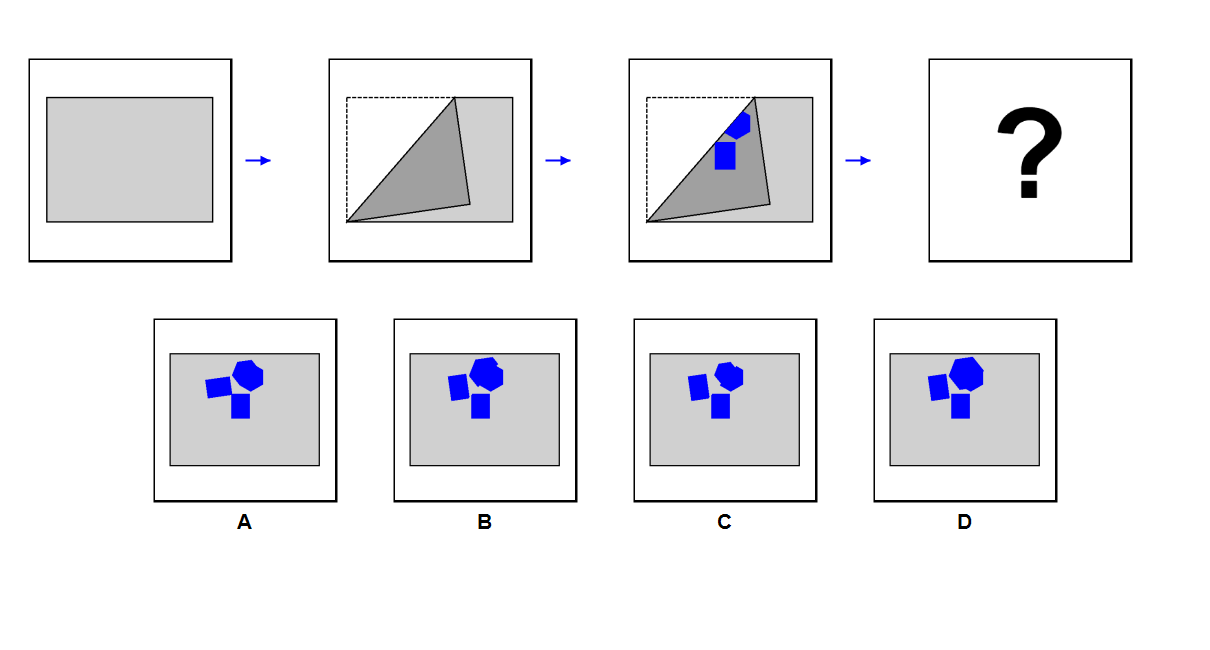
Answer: A